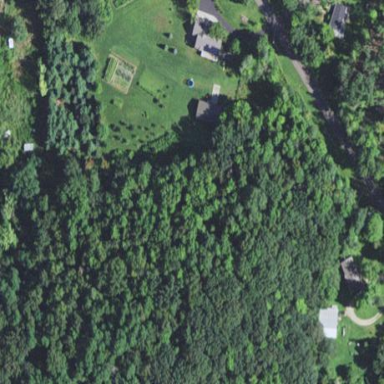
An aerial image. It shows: Serene woodland landscape.